Question: I set a java wrapper service in linux rc.local file.
when I reboot the system, then start 200 request per second, will rise exceptions like:

But if I stop the service and start manually, no exception happens.
I used 'lsof | wc -l', result count is not larger than 30000.
What may cause that problem?
Some linux config like:
'''
[root@38 ~]# ulimit -a
core file size (blocks, -c) 0
data seg size (kbytes, -d) unlimited
scheduling priority (-e) 0
file size (blocks, -f) unlimited
pending signals (-i) 63674
max locked memory (kbytes, -l) 64
max memory size (kbytes, -m) unlimited
open files (-n) 655350
pipe size (512 bytes, -p) 8
POSIX message queues (bytes, -q) 819200
real-time priority (-r) 0
stack size (kbytes, -s) 10240
cpu time (seconds, -t) unlimited
max user processes (-u) 63674
virtual memory (kbytes, -v) unlimited
file locks (-x) unlimited
[root@38 ~]# cat /proc/sys/fs/file-nr
25632 0 <PHONE>
[root@38 ~]# cat /proc/sys/fs/file-max
<PHONE>
'''
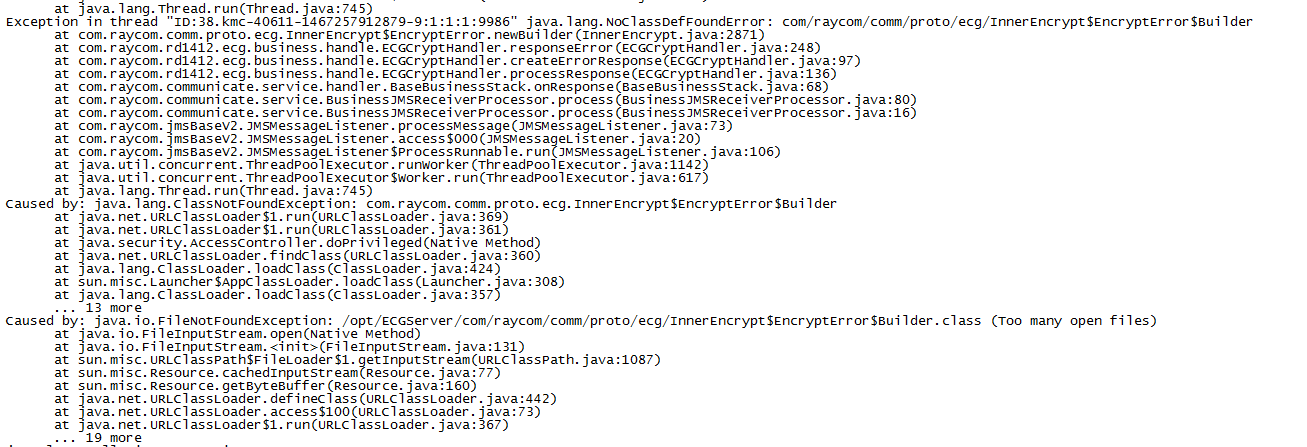
Answer: I have found the cause.
The real limit to a process can be found by 'cat /proc/[PID]/limits'
I can configure open files limit in '/etc/security/limits.conf' and '/etc/sysctl.conf'. I can see configured number by 'ulimit -a' because I logined, we can find limits.conf is config for the pam_limits module by "man", for login session. But if start service in rc.local, pam_limits module will not effect.
Finally, I resolved this problem by adding 'ulimit' command in rc.local:
'ulimit -SHn 655350'